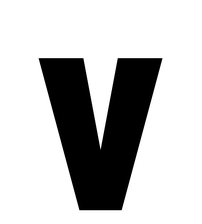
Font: Roboto_Condensed_ExtraBold